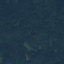
Land use / land cover: Forest